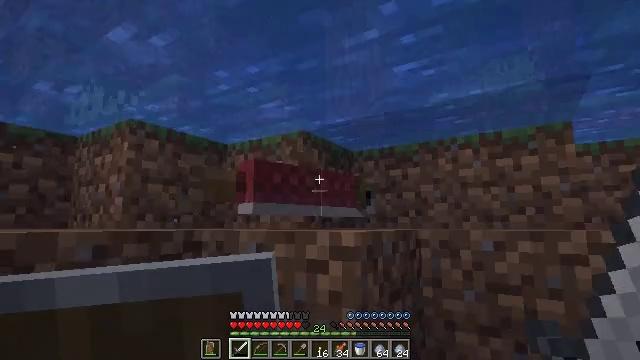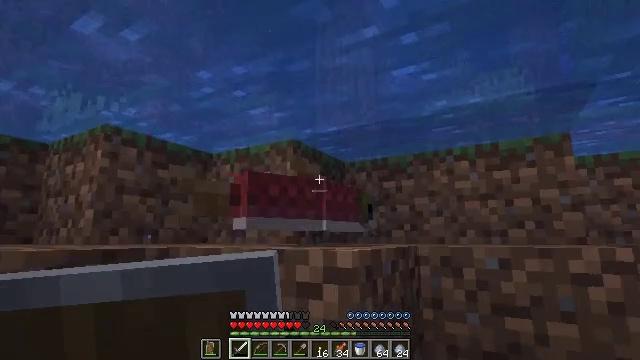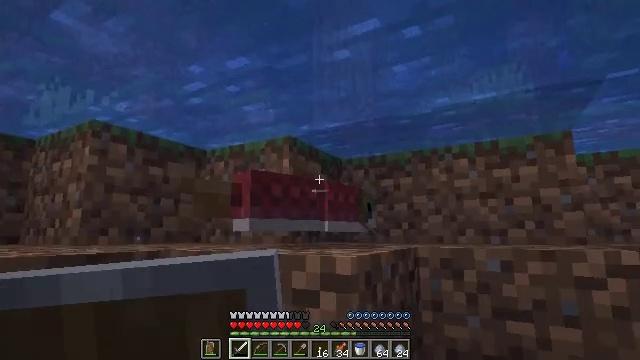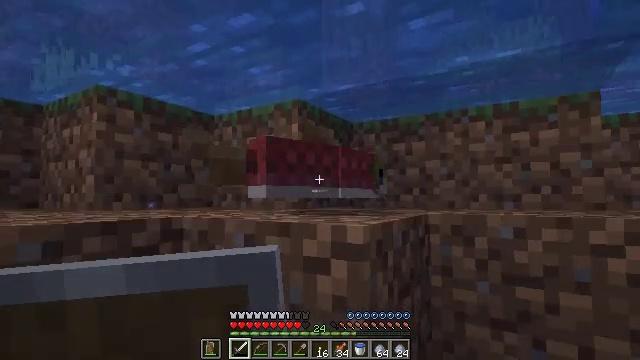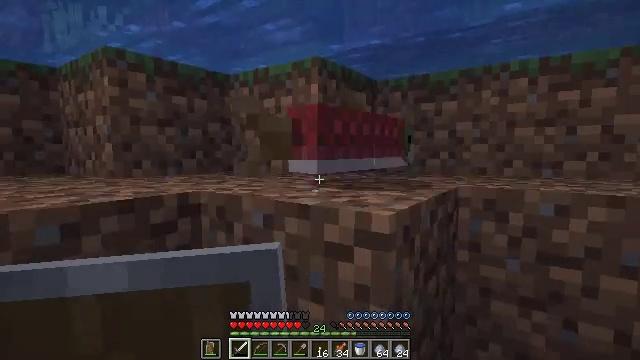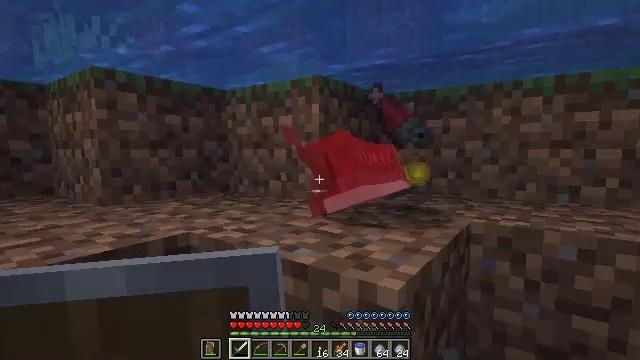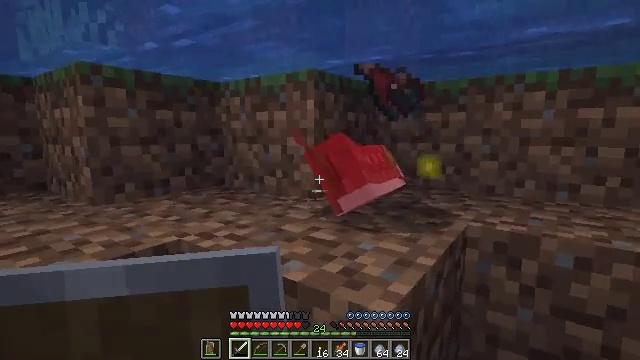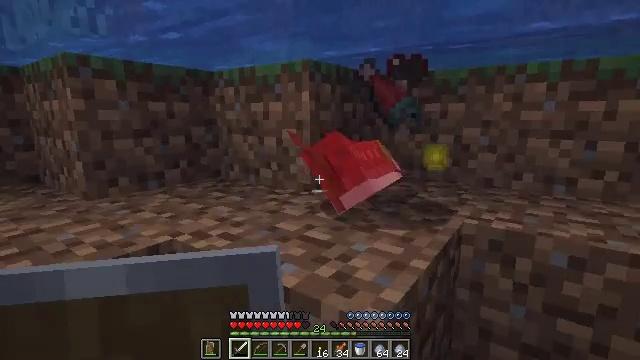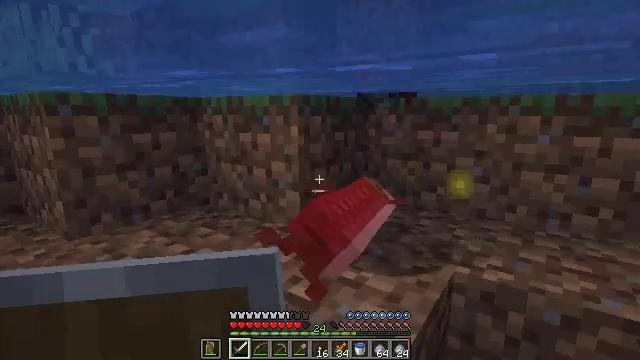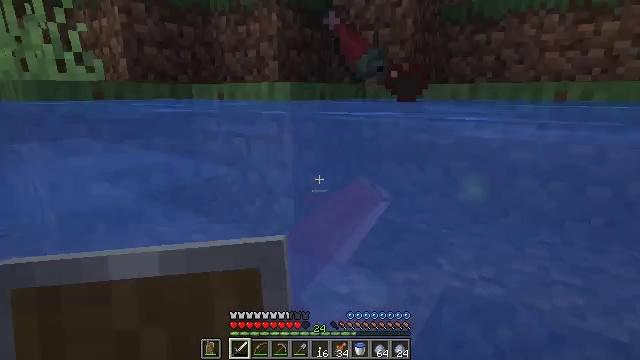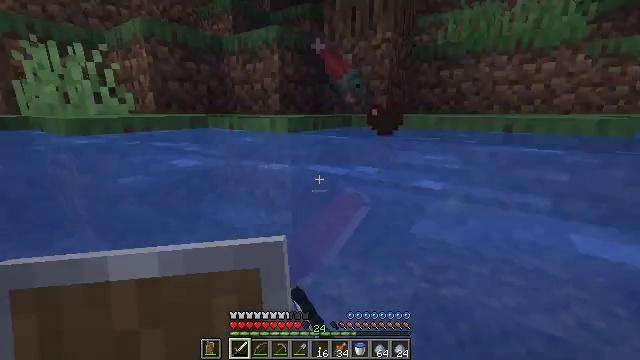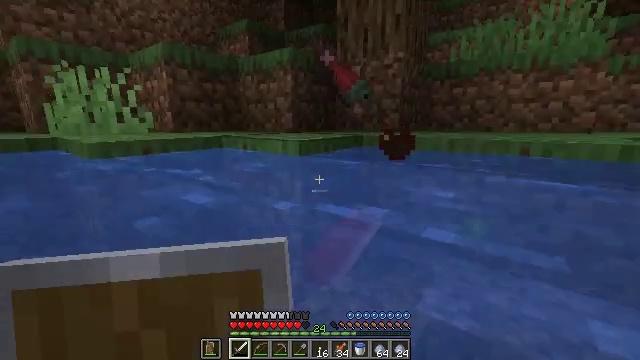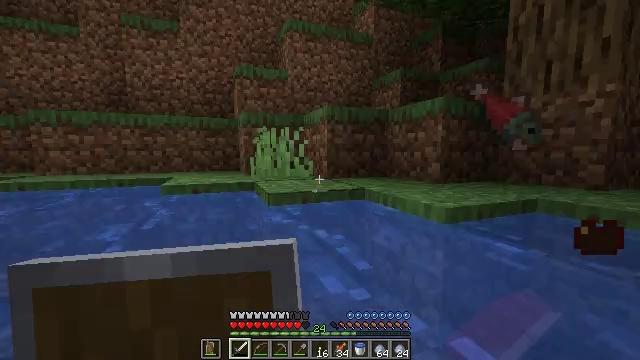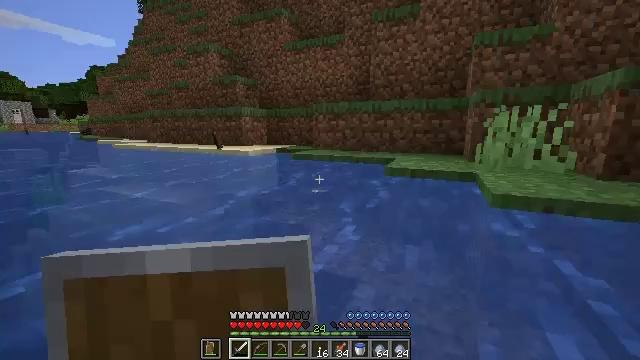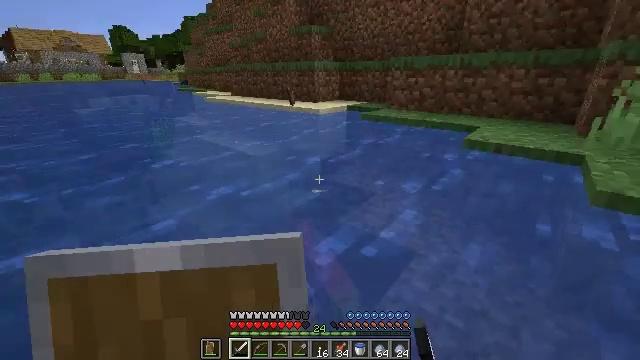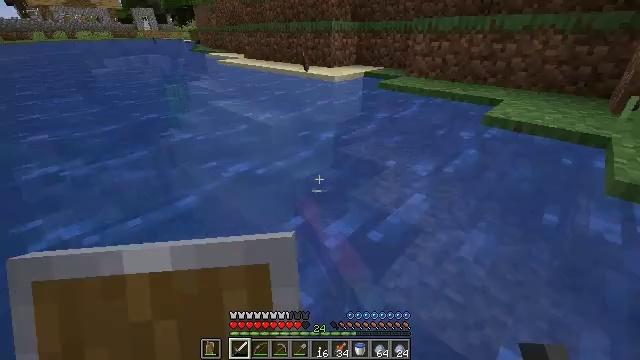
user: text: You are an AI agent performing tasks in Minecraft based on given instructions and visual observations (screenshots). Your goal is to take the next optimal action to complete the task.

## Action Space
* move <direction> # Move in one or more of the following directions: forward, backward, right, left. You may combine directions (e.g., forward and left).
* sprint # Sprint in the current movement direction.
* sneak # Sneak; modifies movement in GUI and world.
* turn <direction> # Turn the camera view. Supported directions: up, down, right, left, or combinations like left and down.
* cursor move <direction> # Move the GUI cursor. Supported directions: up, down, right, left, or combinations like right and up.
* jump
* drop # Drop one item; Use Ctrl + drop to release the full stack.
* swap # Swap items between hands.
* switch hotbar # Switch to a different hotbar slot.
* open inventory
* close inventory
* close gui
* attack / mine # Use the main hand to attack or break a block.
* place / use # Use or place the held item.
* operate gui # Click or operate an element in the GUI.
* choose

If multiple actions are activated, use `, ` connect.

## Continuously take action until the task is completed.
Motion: motion action
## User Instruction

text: Hunt fish.
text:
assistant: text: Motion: move forward, turn right and up, attack / mine, jump
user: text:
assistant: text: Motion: move forward, attack / mine, jump
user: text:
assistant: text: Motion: move forward, turn left and down, attack / mine, jump
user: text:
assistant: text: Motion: move forward, turn left and down, attack / mine, jump
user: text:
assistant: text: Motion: move forward, attack / mine, jump
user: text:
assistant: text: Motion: move forward, turn down, attack / mine, jump
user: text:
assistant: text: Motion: move forward, turn down, attack / mine, jump
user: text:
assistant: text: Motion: jump
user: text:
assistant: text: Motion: turn down, attack / mine, jump
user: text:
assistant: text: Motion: turn right, attack / mine, jump
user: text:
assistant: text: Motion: turn left and up, jump
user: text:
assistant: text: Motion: turn left and up, jump
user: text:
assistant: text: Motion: turn left and down, jump
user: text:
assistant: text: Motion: turn left and down
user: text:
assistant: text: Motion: move forward, turn left and down
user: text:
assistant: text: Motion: move forward
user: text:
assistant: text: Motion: move forward
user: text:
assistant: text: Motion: move forward, turn left and down
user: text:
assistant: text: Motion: move forward, turn down
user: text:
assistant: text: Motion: move forward, turn right and down
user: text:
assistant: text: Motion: attack / mine
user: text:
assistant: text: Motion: attack / mine
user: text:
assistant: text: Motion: attack / mine
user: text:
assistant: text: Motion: turn up, attack / mine
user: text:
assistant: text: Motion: attack / mine
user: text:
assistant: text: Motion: attack / mine